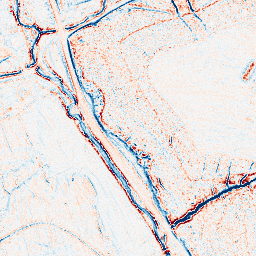
Category: edge_preserving
Decomposition family: anisotropic_diffusion
Decomposition parameters: iterations: 5
kappa: 50
gamma: 0.2
Upsampling method: lanczos
Upsampling parameters: scale: 8
Upsampling scale: 8